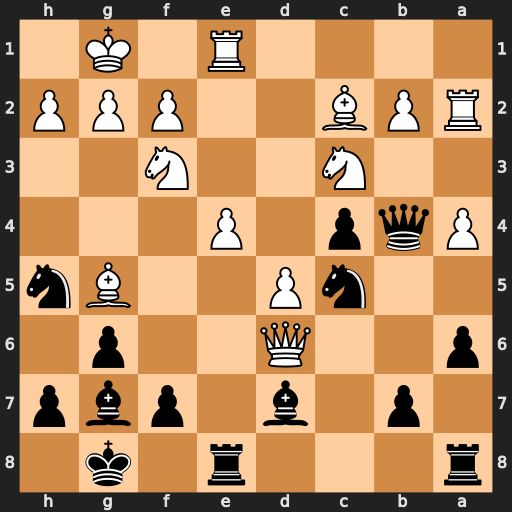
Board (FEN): r3r1k1/1p1b1pbp/p2Q2p1/2nP2Bn/Pqp1P3/2N2N2/RPB2PPP/4R1K1
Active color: b
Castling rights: -
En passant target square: -
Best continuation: Bf8 Qc7 Rac8